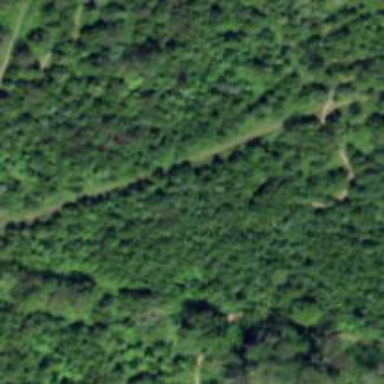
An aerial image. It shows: Footway that serves both as hiking path and regular walking route.